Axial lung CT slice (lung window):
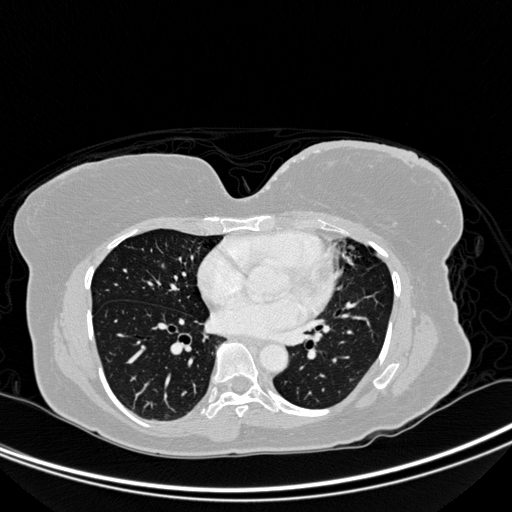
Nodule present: yes
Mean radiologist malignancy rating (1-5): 2.667